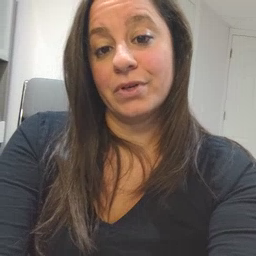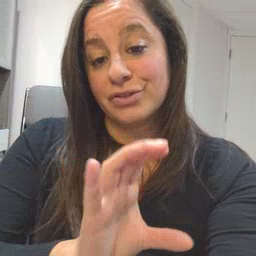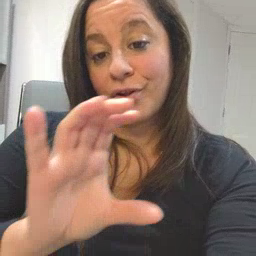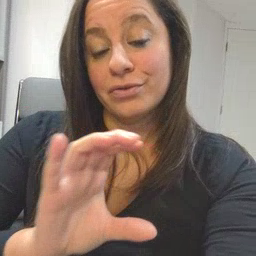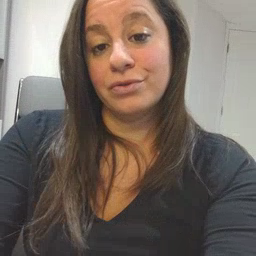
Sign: chocolate